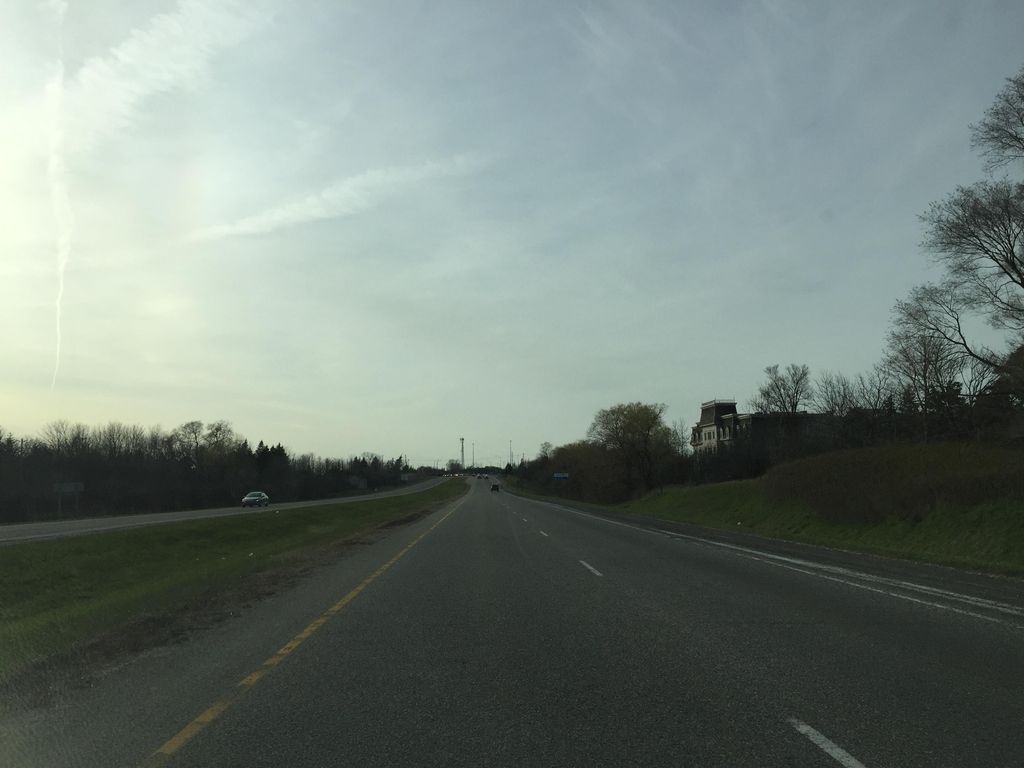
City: kitchener-waterloo